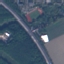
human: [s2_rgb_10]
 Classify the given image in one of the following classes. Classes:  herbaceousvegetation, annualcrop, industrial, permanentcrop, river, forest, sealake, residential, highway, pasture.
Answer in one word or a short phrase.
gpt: Highway